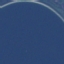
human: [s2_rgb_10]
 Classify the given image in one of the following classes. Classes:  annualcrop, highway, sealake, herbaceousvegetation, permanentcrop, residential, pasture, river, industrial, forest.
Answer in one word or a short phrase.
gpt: SeaLake